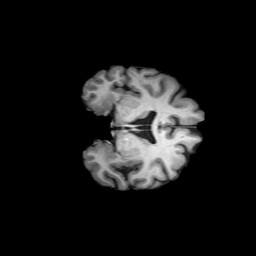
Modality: T1w
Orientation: coronal
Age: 40
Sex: female
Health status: ill